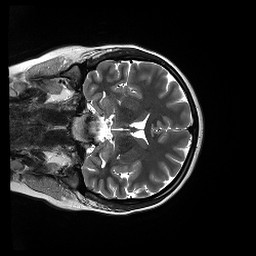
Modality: T2w
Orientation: coronal
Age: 20
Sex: female
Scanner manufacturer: siemens
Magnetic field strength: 3 T
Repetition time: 13.52 s
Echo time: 0.088 s